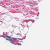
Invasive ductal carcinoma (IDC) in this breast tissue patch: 0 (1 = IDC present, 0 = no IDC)